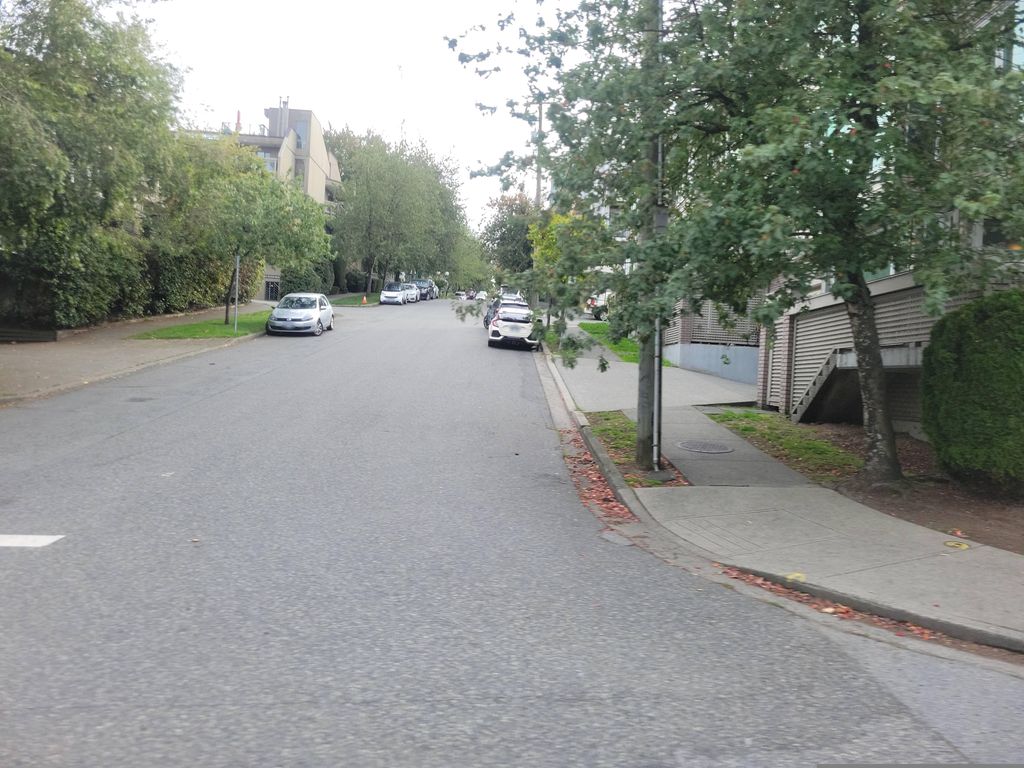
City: vancouver